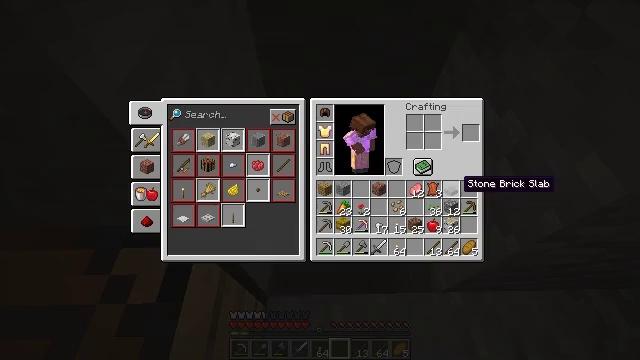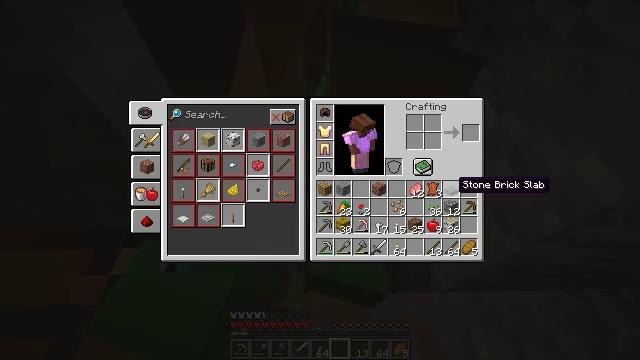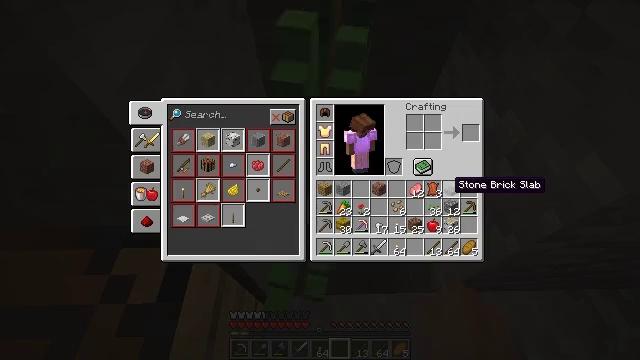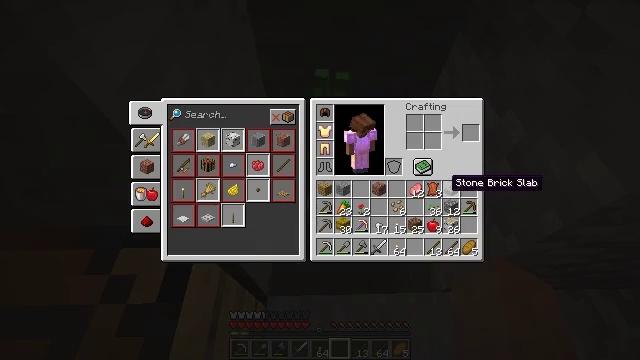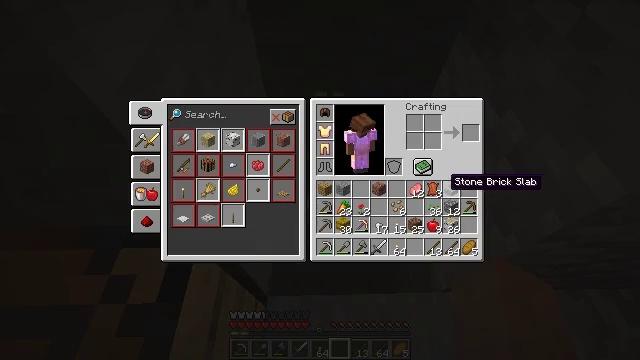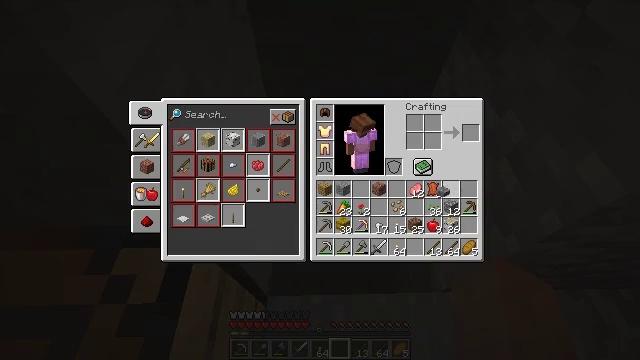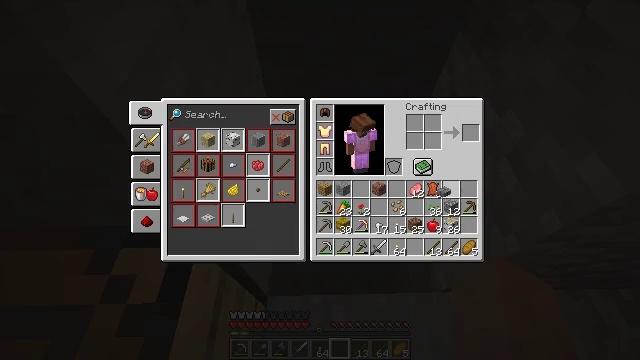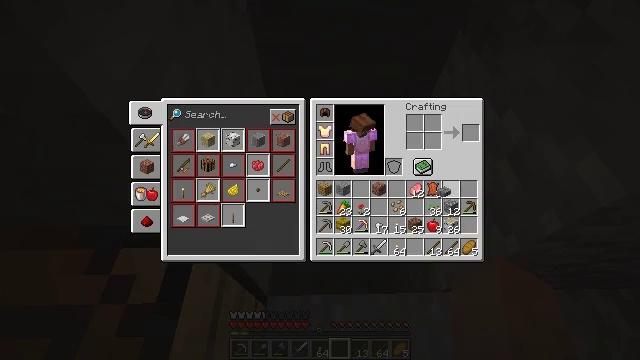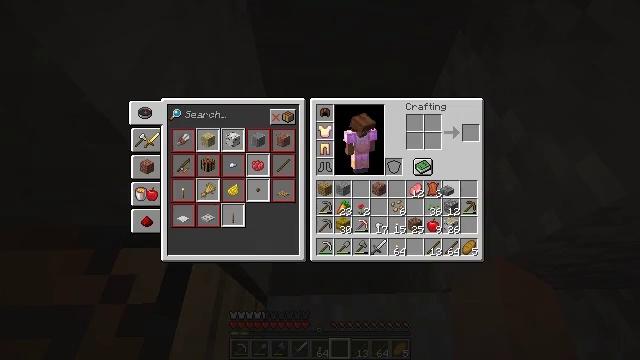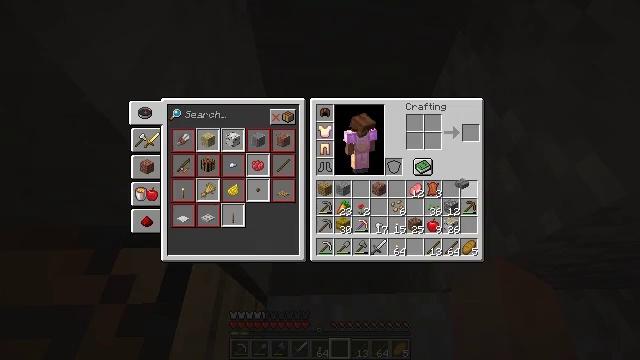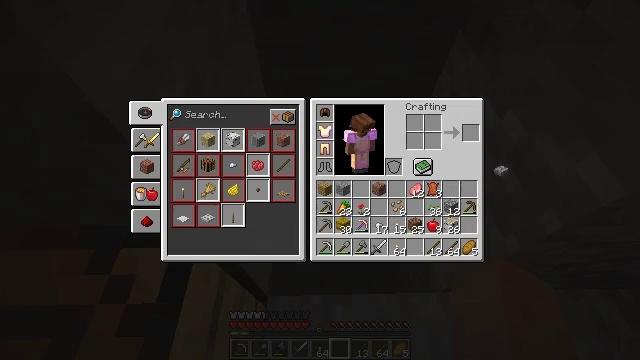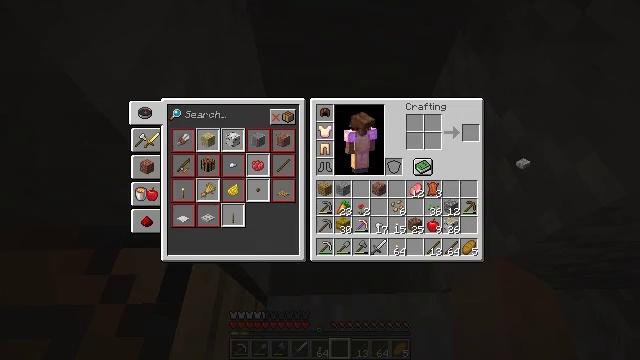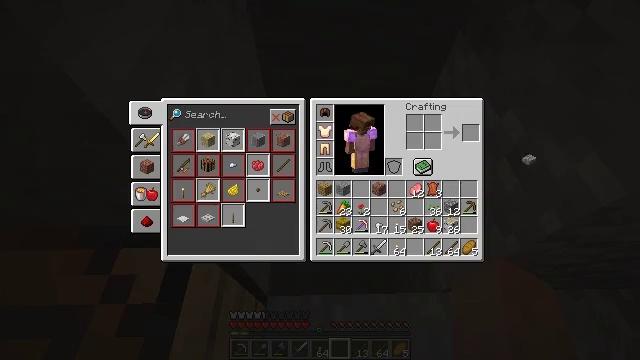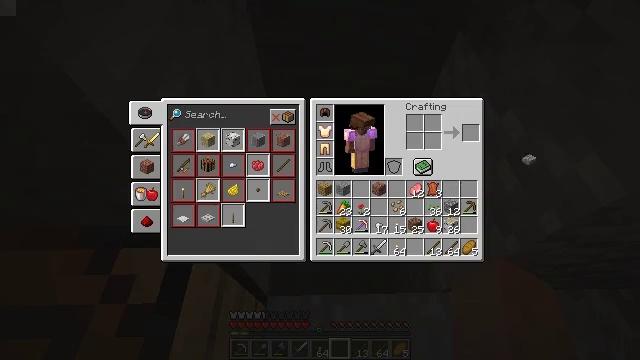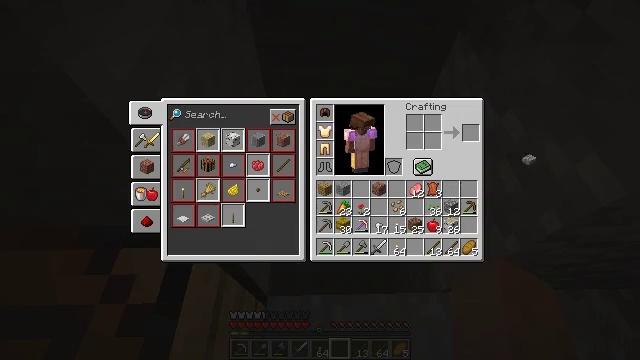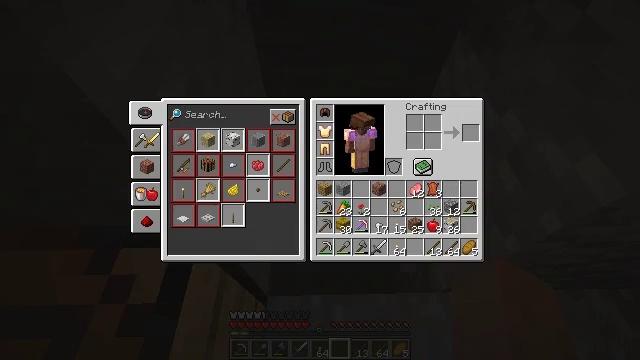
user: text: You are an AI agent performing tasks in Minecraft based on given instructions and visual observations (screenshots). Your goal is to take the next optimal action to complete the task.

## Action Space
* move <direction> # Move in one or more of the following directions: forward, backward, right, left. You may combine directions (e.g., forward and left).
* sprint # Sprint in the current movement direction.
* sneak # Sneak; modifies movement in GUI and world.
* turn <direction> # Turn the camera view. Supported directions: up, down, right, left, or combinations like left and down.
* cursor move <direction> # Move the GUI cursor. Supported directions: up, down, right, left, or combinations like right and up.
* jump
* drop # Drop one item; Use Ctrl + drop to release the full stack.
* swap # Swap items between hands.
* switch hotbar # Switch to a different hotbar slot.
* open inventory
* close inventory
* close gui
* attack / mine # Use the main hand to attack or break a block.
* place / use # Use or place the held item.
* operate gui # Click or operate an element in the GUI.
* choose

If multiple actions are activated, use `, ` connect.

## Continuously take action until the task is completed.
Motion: motion action
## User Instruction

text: Drop a stone brick slab.
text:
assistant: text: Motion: open gui
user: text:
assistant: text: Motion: no_op
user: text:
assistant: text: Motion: no_op
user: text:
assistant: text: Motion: no_op
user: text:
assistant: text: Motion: operate gui
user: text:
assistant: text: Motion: operate gui
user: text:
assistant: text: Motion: operate gui
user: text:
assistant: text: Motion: no_op
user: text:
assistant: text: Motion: cursor move right
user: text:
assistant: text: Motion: cursor move right and up
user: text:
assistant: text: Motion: cursor move right and up
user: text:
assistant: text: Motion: no_op
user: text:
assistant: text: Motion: operate gui
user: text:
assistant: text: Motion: operate gui
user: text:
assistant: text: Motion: cursor move left
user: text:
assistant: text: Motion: cursor move left and down
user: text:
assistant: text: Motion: cursor move left and down
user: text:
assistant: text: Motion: cursor move left and down
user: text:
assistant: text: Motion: no_op
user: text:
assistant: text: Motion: no_op